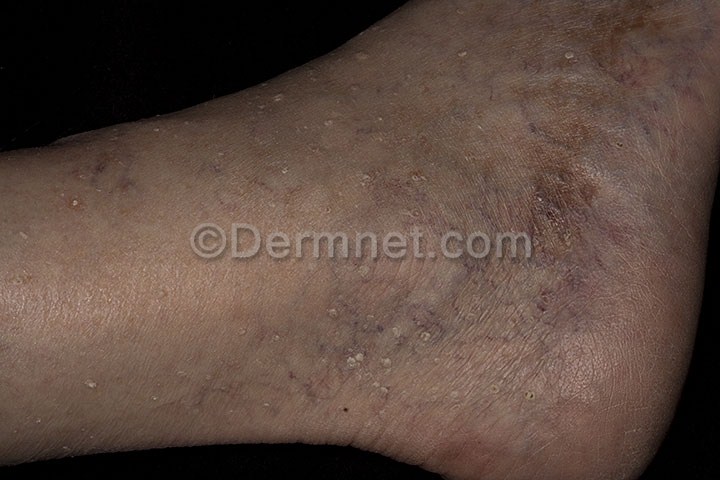
Disease: Seborrheic Keratoses and other Benign Tumors